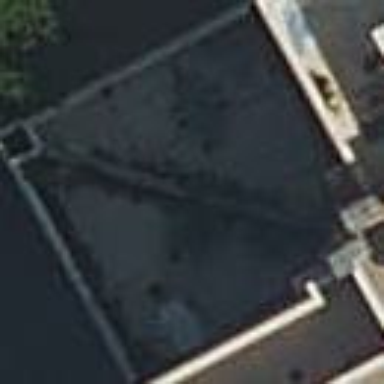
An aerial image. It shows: Part of building.